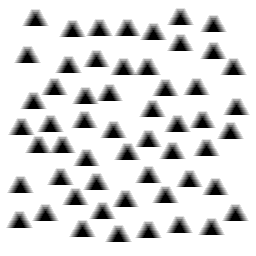
Squares: 0
Triangles: 55
Stars: 0
Total shapes: 55